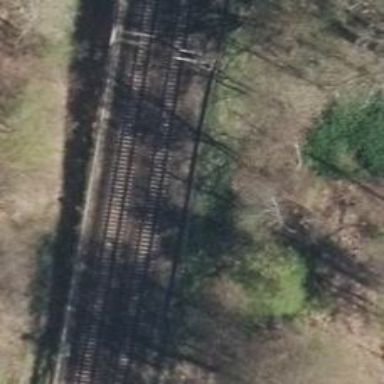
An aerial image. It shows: Railway track with contact lines for electrification.